Question: I am having a strange situation:
i am curling urls like this:
'''
def check_urlstatus(url):
h = httplib2.Http()
try:
resp = h.request("http://" + url, 'HEAD')
if int(resp[0]['status']) < 400:
return 'ok'
else:
return 'bad'
except httplib2.ServerNotFoundError:
return 'bad'
'''
if I try to test this with:
'''
if check_urlstatus('.f.de') == "bad": #<--- error happening here
#..
#..
'''
it is saying:
'''
UnicodeError: label empty or too long
'''
what is the problem i am causing here?
: here is the traceback with idna. I guess, it tries to split the input by '.' and in this case, first label is empty which is the pace before the first '.'.

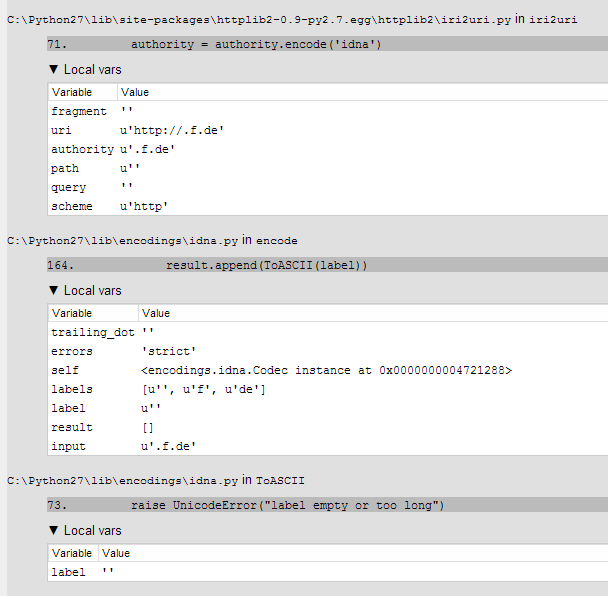
Answer: The problem is your URL cannot properly be encoded as per the <URL>, which govern how internationalized domain names are converted:
> The conversions between ASCII and non-ASCII forms of a domain name are
accomplished by algorithms called ToASCII and ToUnicode. These
algorithms are not applied to the domain name as a whole, but rather
to individual labels. For example, The details of these two algorithms are complex, and are specified in
RFC 3490. The following gives an overview of their function.ToASCII leaves unchanged any ASCII label, If given a label containing
at least one non-ASCII character, ToASCII will apply the Nameprep
algorithm, which converts the label to lowercase and performs other
normalization, and will then translate the result to ASCII using
Punycode[16] before prepending the four-character string "xn--".[17]
This four-character string is called the ASCII Compatible Encoding
(ACE) prefix, and is used to distinguish Punycode encoded labels from
ordinary ASCII labels. The ToASCII algorithm can fail in several ways;
for example, the final string could exceed the 63-character limit of a
DNS name. A label for which ToASCII fails cannot be used in an
internationalized domain name.
In your case a '' (blank) is not a valid domain name character, and you end up with this:
'''
>>> '.f.de'.encode('idna')
Traceback (most recent call last):
File "<stdin>", line 1, in <module>
File "/usr/lib/python2.6/encodings/idna.py", line 164, in encode
result.append(ToASCII(label))
File "/usr/lib/python2.6/encodings/idna.py", line 73, in ToASCII
raise UnicodeError("label empty or too long")
UnicodeError: label empty or too long
'''
If you change the domain name to 'a.f.de' it should not raise this exception.